Question: I have a table with 2 cells and two rows.
Within these cells, there are an image.
I have a CSS rule to remove all margin and padding inside these:
'''
table, tr, td, img {
margin:0; padding:0; /* adding !important won't change anything since no other css rules conflict with this one */
}
'''
However, this doesn't work in practice. The margin is properly removed on all sides but the bottom. Illustration of the problem:

As you can see, the td STILL has a padding below, even though the rule is active (left of illustration). I'm scratching my head here - any advice?
EDIT: <URL>
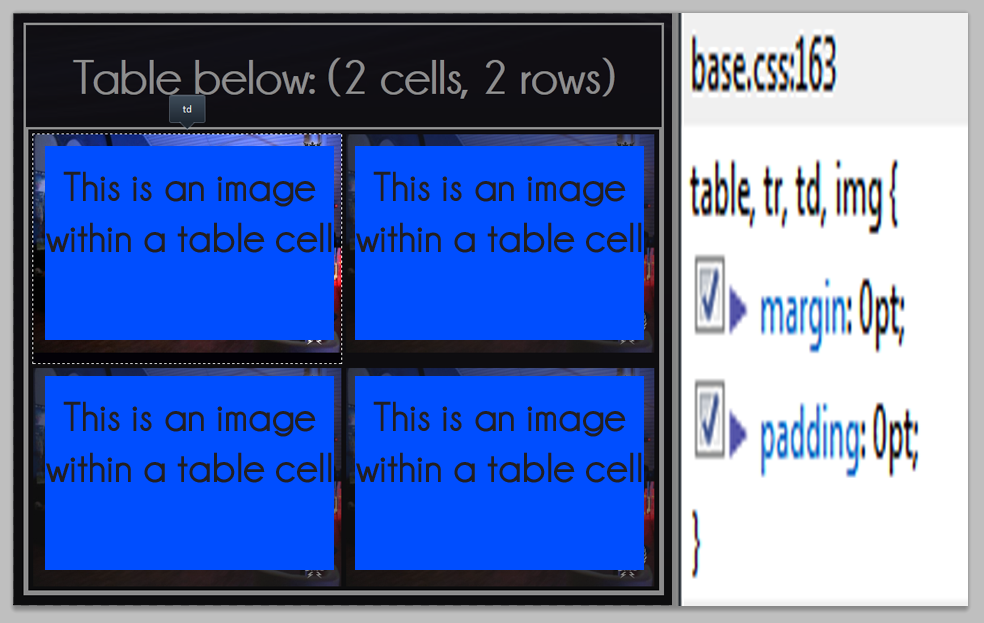
Answer: Add 'vertical-align:middle;'.
<URL>